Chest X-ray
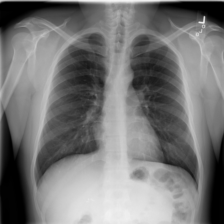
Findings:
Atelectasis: negative
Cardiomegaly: negative
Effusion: negative
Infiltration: negative
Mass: negative
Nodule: negative
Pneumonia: negative
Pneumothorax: negative
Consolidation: negative
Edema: negative
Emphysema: negative
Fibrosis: negative
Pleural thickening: negative
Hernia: negative